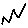
Label: zigzag